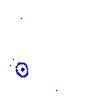
Particle: proton